Question: I want to change color what is unde 'self.view'. For example in navigation controller I just can change background of navigation controller, but how to change it on simple view controller ?

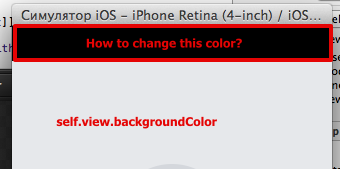
Answer: That is the 'window' that the app runs in.
You shouldn't really be messing with it. Your 'UIViewController''s views should be covering it completely.